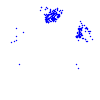
Particle: electron